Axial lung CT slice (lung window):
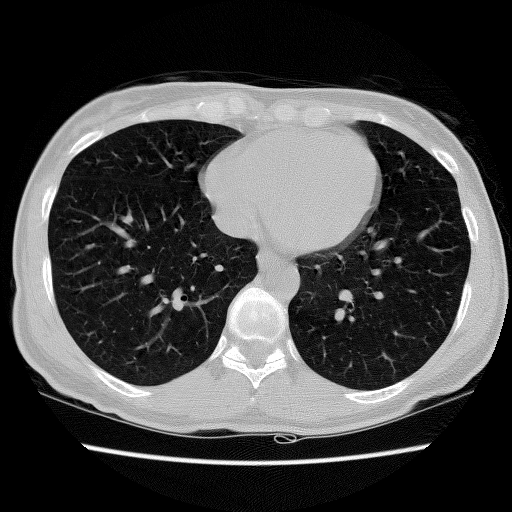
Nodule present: no